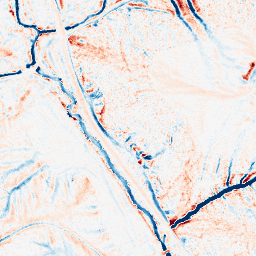
Category: edge_preserving
Decomposition family: median
Decomposition parameters: size: 11
Upsampling method: regularized
Upsampling parameters: scale: 4
lambda_reg: 0.001
Upsampling scale: 4